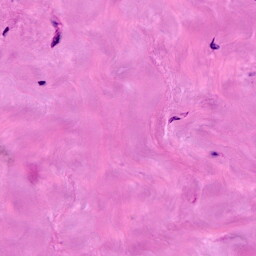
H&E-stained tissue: Breast